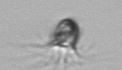
Label: Balanion